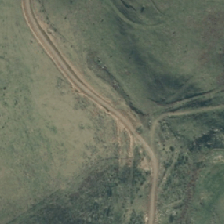
Land cover: grose_broom